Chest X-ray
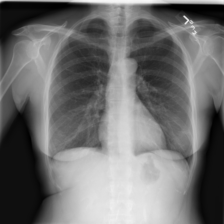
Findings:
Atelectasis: negative
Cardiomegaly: negative
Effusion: negative
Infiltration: negative
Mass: negative
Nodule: negative
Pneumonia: negative
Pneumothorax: negative
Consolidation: negative
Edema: negative
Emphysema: negative
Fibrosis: negative
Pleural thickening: negative
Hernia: negative